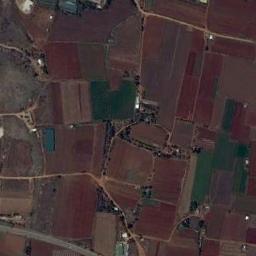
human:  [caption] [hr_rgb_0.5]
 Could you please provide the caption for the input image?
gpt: Some rectangular farmlands of different colors and sizes are arranged in neat rows and a road goes through the farmlands .

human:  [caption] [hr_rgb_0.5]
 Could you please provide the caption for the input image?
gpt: There are many rectangular farmlands of different sizes .

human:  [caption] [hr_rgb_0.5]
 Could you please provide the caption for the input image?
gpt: There are some green and red rectangular farmland .

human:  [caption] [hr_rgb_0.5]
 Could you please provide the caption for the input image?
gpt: Many dark green, light green, Purple and red-brown mixed-sized rectangular farm fields .

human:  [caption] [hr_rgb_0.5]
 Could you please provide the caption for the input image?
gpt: There are many brown rectangular farmlands of different sizes .